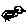
Label: bird